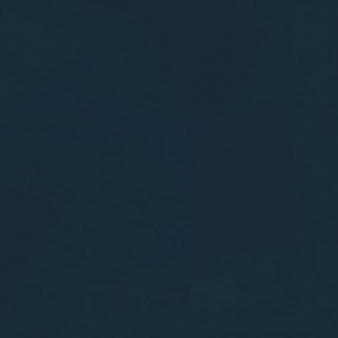
Label: other